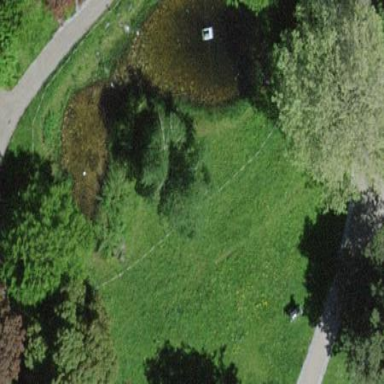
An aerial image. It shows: Lovely park for leisure and relaxation.